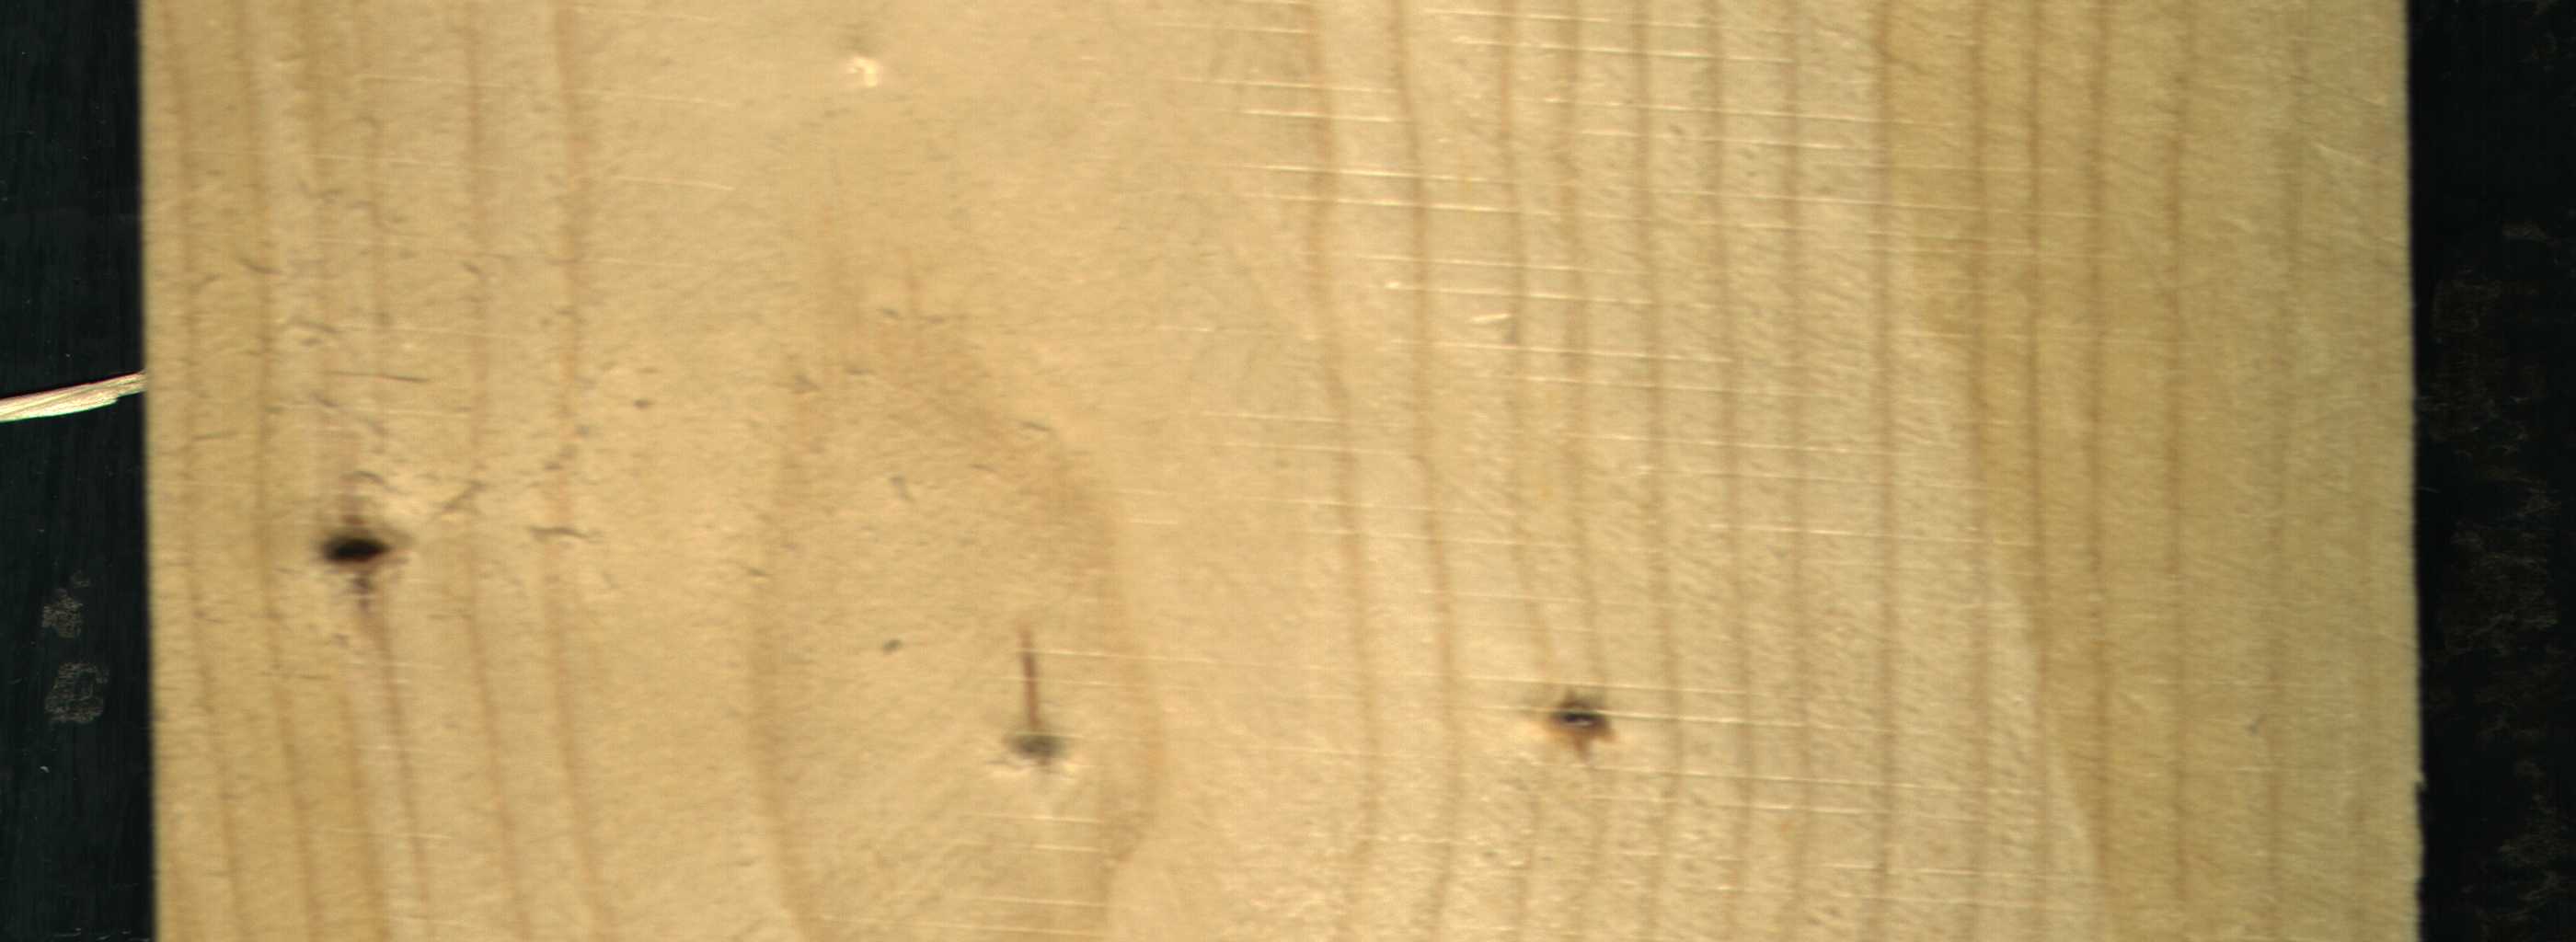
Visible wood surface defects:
Dead_Knot
Live_Knot
Live_Knot